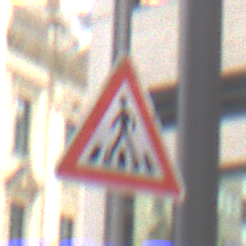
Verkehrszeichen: FussgaengerueberwegRechts
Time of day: Midday
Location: Outdoor (Urban)
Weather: Overcast
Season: NotSpecified
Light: Natural